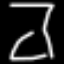
Label: hourglass